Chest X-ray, AP view. Patient: 35 years old, sex M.
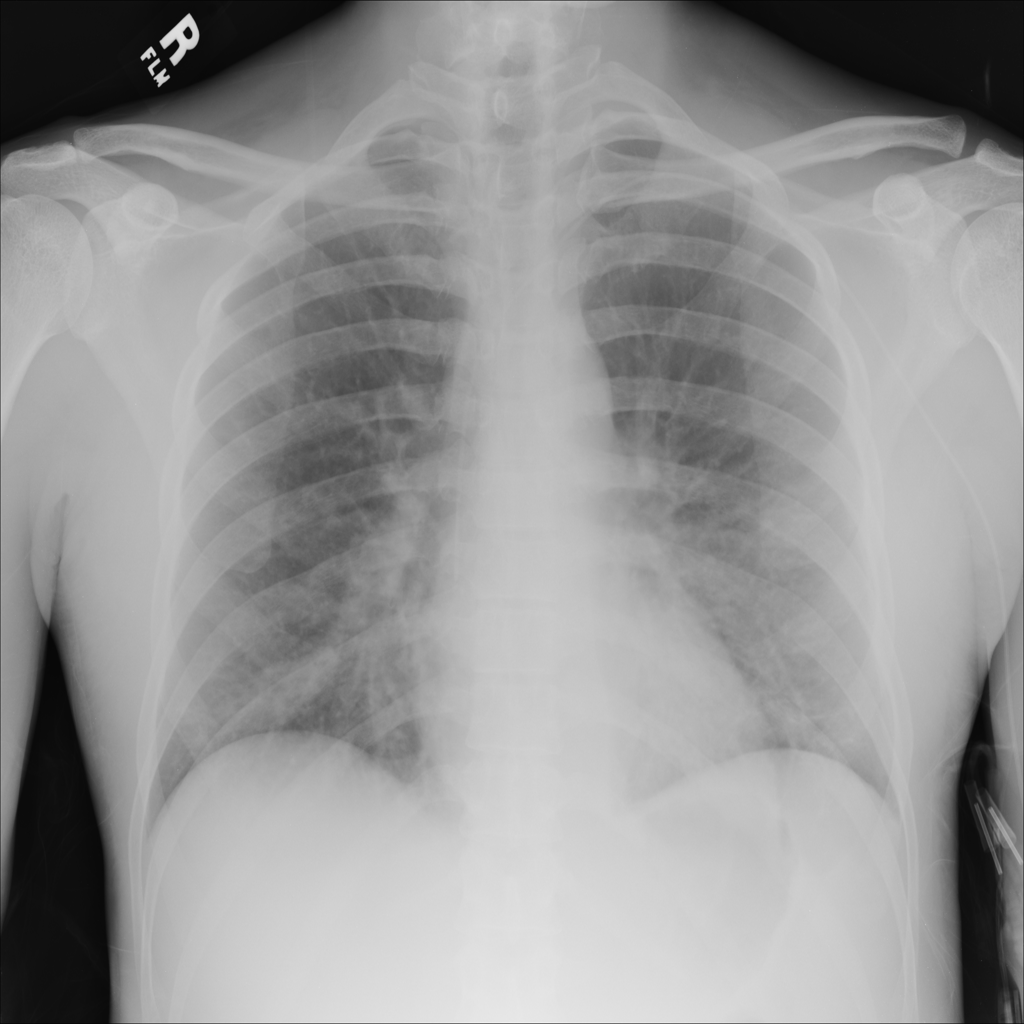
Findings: Atelectasis, Effusion